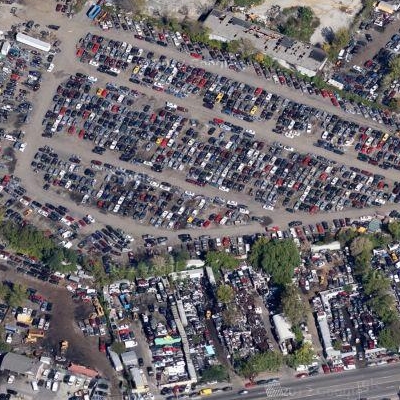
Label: gParking